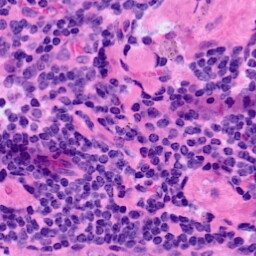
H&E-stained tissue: LymphNode